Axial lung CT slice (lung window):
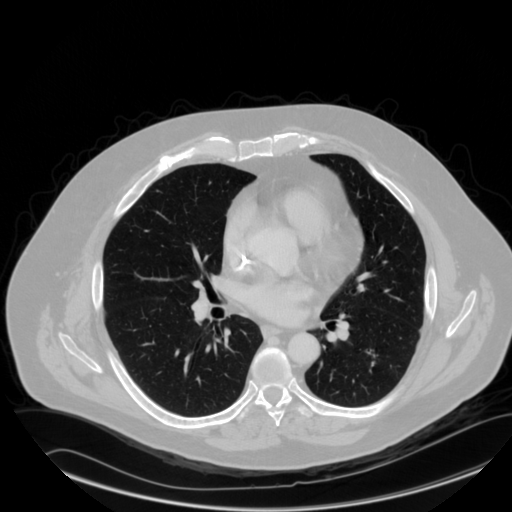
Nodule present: yes
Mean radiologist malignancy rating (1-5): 1.75